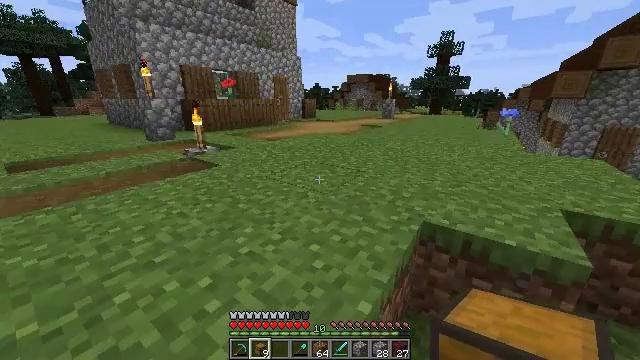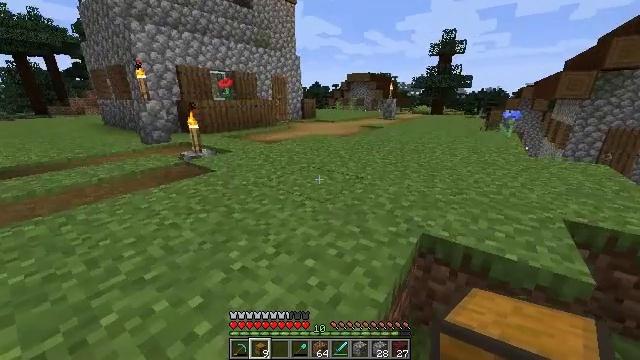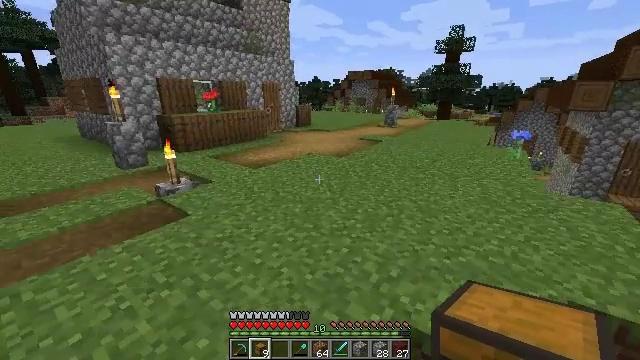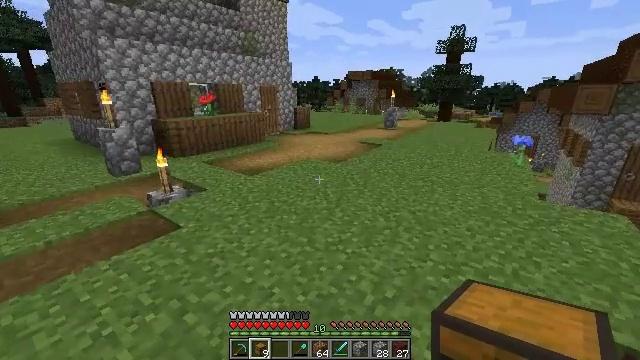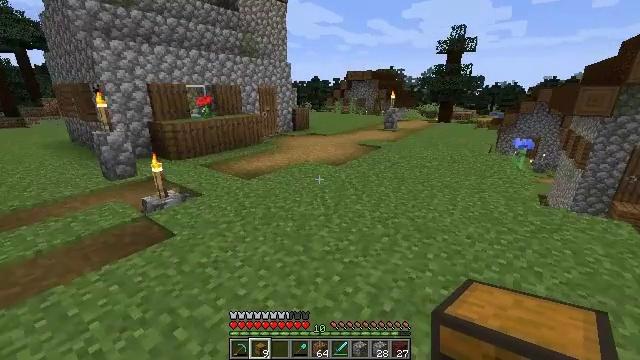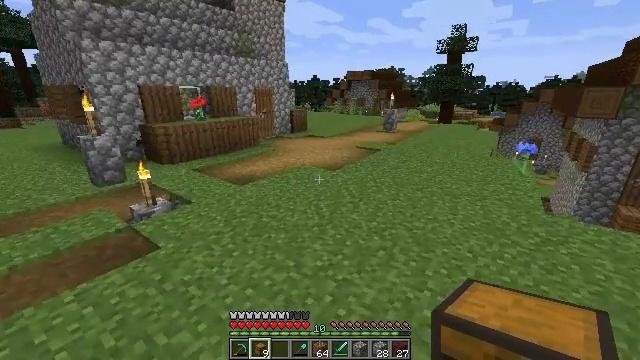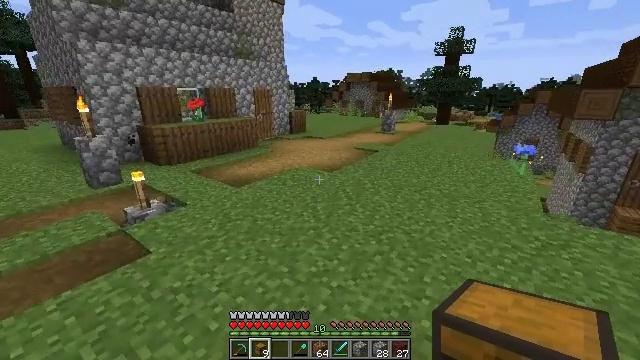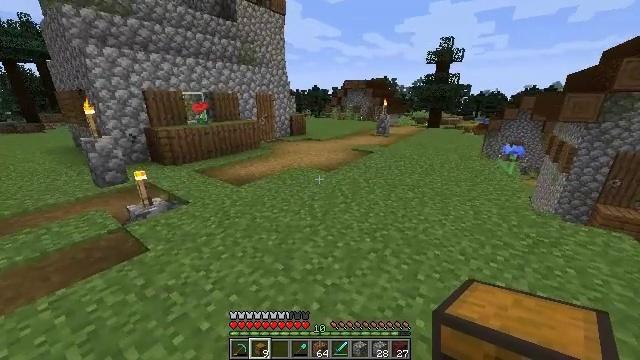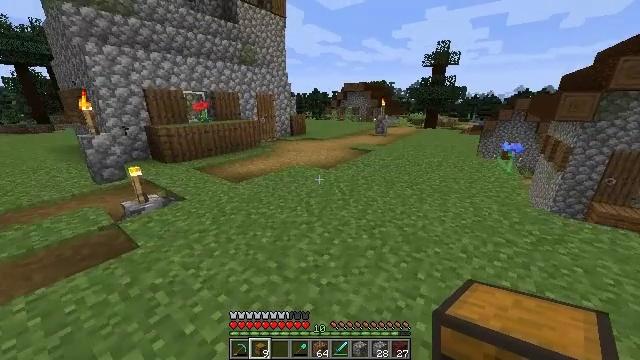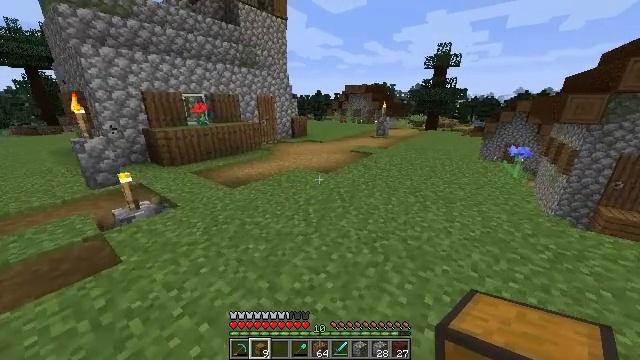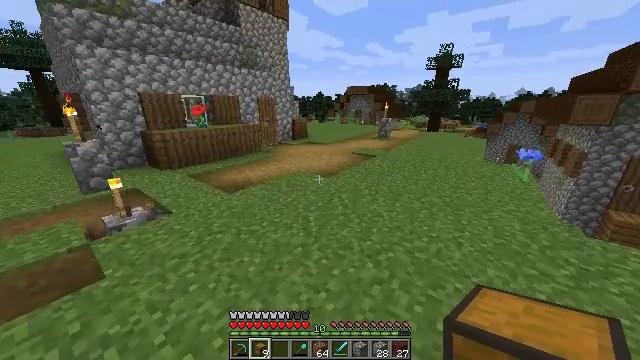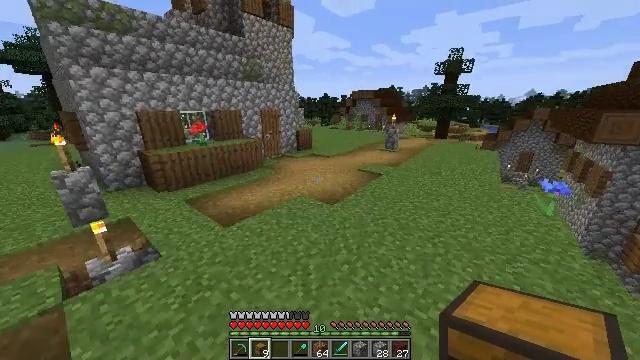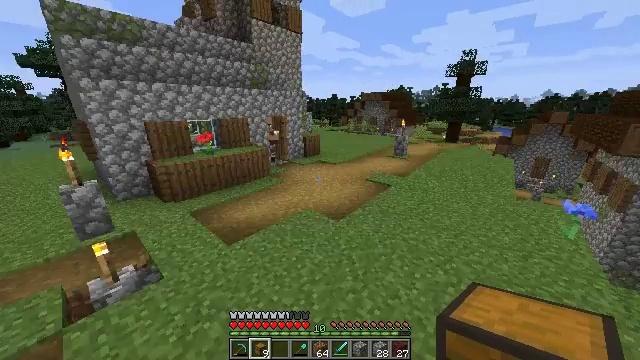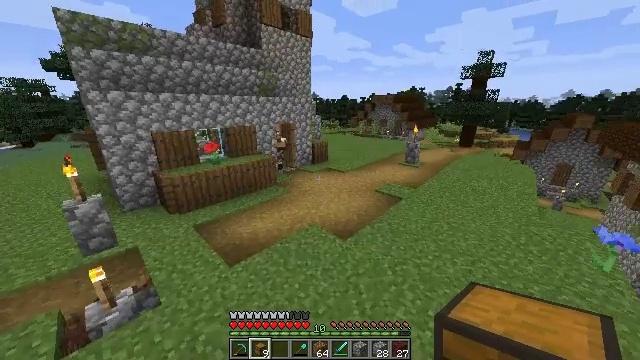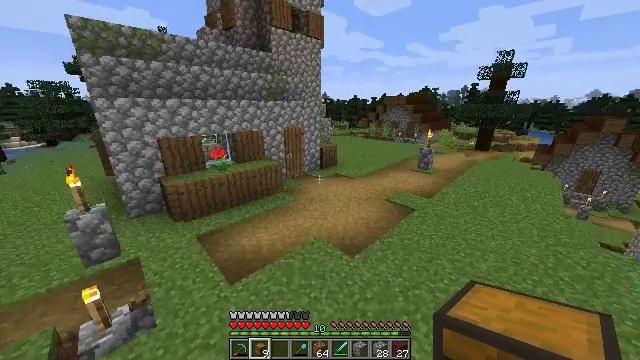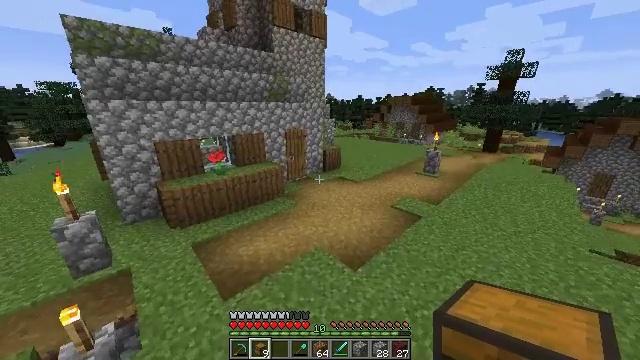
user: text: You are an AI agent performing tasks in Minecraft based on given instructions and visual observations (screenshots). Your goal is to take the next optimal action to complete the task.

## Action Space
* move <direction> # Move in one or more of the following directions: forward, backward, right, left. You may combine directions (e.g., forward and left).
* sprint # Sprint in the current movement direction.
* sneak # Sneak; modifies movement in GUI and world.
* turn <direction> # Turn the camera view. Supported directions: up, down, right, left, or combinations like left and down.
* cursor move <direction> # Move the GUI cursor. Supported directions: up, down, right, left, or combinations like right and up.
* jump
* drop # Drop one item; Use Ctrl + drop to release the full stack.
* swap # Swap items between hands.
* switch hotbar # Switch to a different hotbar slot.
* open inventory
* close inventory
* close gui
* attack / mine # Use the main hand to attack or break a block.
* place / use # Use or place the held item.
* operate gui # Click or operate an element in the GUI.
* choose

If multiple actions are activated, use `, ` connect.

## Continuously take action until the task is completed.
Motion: motion action
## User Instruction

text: Obtain a hopper using iron and a chest.
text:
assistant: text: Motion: move forward, jump
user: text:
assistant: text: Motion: move forward, jump
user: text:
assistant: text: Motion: move forward, jump
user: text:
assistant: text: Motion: move forward, sprint, jump
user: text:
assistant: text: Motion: move forward, sprint, jump
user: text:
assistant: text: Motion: move forward, sprint, jump
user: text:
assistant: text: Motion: move forward, sprint, jump
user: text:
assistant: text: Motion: move forward, jump
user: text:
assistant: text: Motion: move forward, jump
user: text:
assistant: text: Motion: move forward, jump
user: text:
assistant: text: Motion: move forward, turn left, jump
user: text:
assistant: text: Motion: move forward, sprint, turn left, jump
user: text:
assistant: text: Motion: move forward, sprint, turn left, jump
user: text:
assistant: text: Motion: move forward, sprint, turn left, jump
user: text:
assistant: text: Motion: move forward, sprint, turn left, jump
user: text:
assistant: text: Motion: move forward, jump
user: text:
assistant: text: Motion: move forward, jump
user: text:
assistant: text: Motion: move forward, jump
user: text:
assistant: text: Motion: move forward, jump
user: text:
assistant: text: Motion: move forward, jump
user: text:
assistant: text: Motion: move forward, sprint, jump
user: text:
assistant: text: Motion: move forward, sprint, jump
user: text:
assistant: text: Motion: move forward, sprint, jump
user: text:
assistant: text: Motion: move forward, sprint, turn left, jump
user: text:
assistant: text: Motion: move forward, jump
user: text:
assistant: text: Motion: move forward, turn left, jump
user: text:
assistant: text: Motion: move forward, turn left, jump
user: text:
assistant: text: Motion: move forward, turn left, jump
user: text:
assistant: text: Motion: move forward, turn left
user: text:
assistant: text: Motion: move forward, turn left